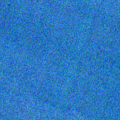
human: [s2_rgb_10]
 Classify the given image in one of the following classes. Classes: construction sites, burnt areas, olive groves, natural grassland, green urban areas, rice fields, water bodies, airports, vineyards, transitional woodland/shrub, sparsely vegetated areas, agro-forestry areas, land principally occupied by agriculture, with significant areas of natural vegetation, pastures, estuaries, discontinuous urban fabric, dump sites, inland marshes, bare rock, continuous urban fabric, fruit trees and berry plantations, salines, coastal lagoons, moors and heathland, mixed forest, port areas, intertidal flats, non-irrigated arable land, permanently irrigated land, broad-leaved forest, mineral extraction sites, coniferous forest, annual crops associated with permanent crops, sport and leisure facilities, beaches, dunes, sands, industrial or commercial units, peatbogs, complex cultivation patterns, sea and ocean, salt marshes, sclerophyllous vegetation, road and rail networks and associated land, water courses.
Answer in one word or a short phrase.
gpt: sea and ocean